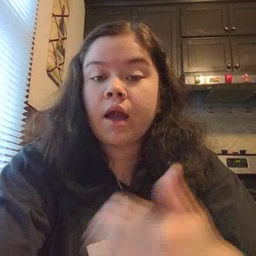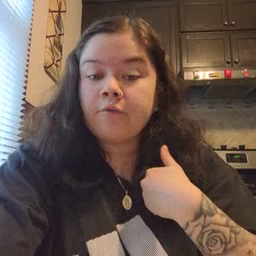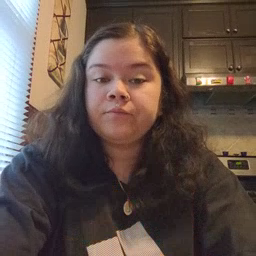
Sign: have